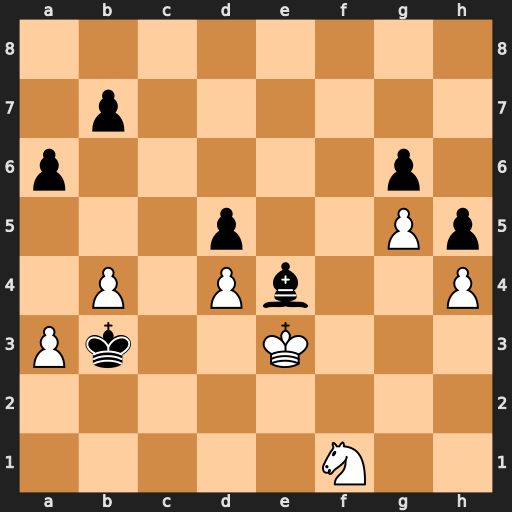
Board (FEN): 8/1p6/p5p1/3p2Pp/1P1Pb2P/Pk2K3/8/5N2
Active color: w
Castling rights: -
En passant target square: -
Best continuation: Nd2+ Kxa3 Nxe4